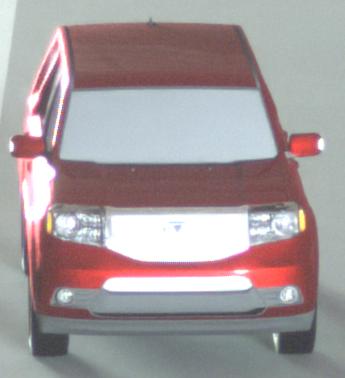
Make: Honda
Model: Pilot
Detailed model: Gen. 2 Facelift
Model produced from: 2012
Model produced until: 2015
Doors: 5
Color: red
Road condition: dry road
Daytime: midday
Contrast: medium contrast